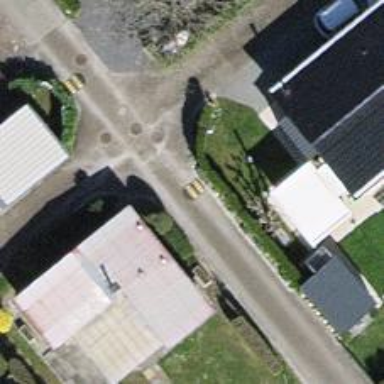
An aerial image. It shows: Bump for traffic calming.